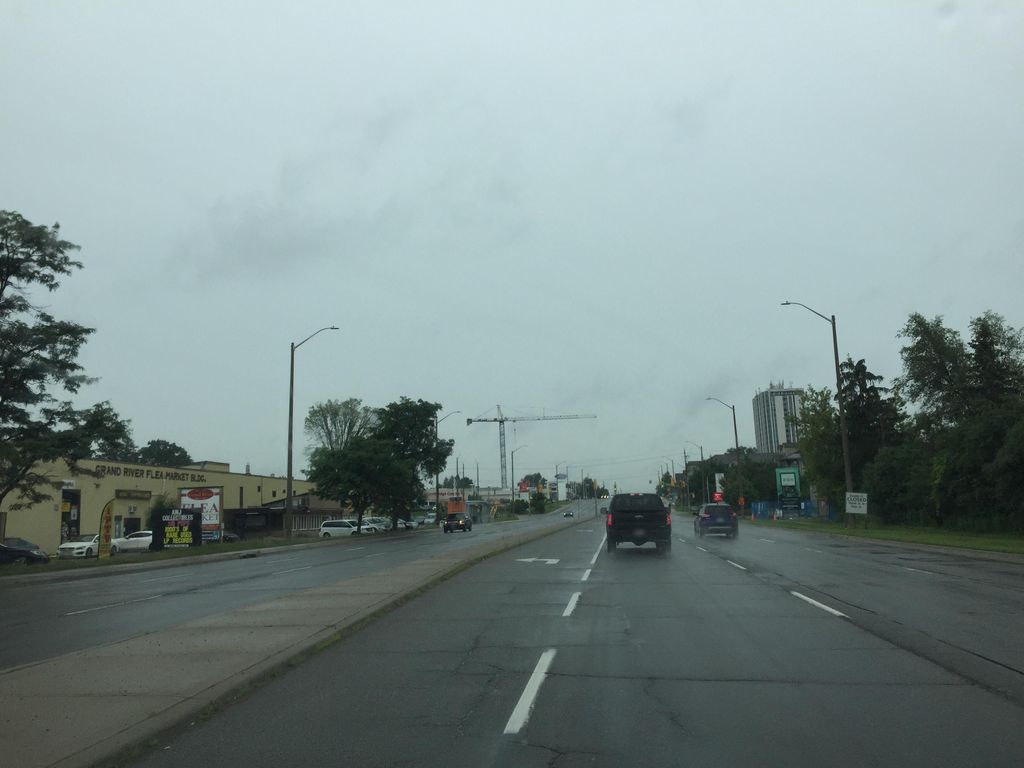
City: kitchener-waterloo